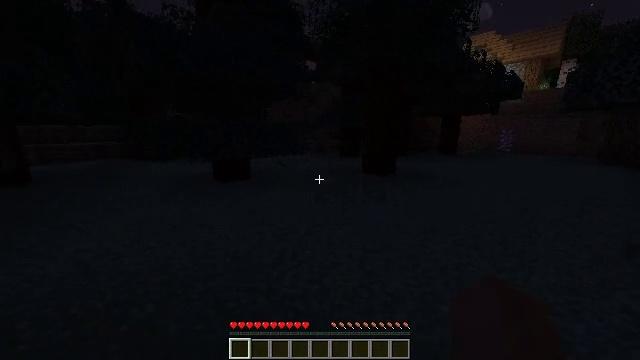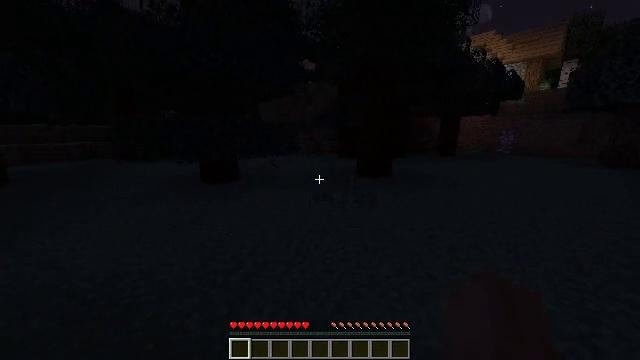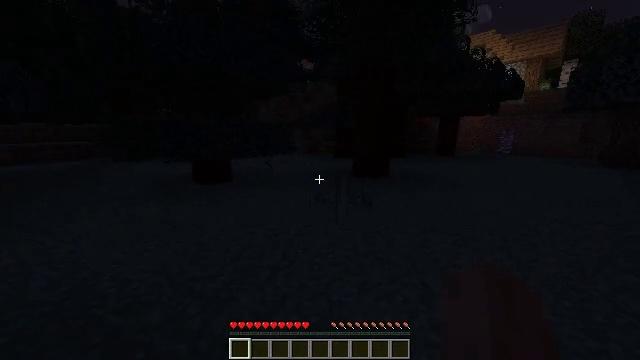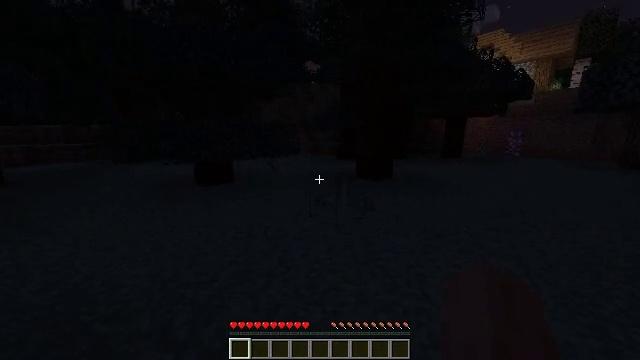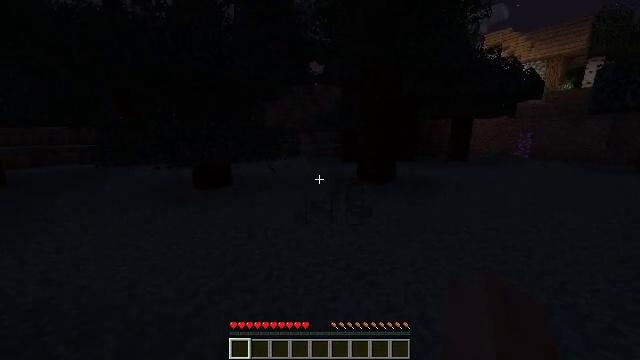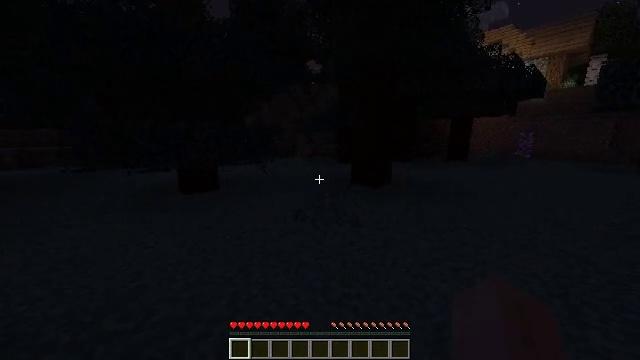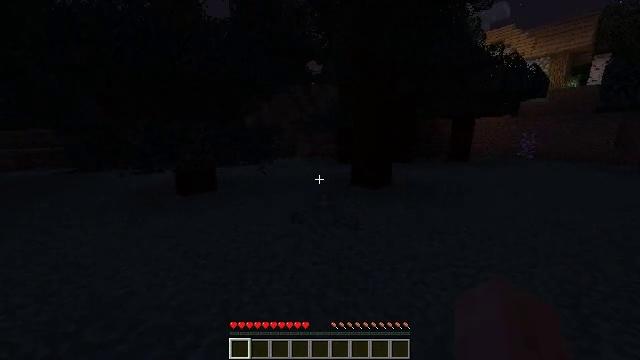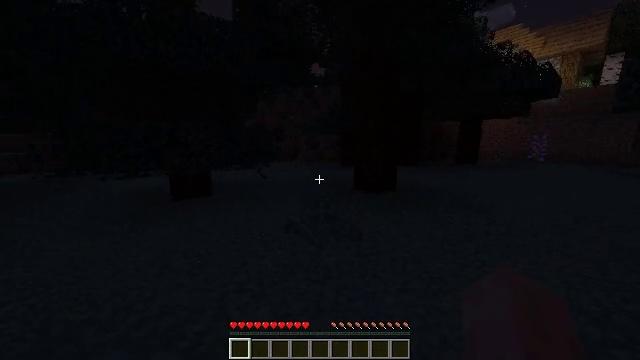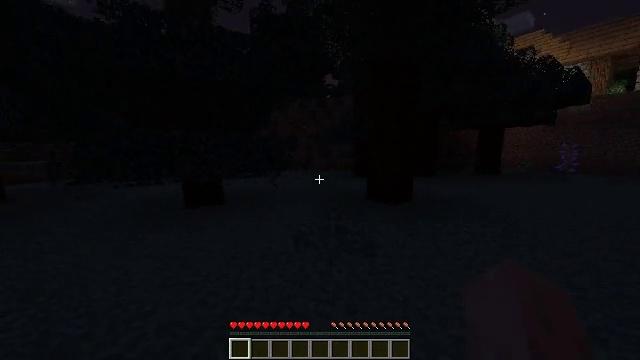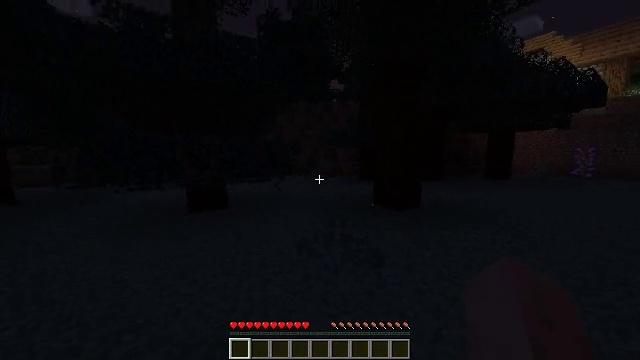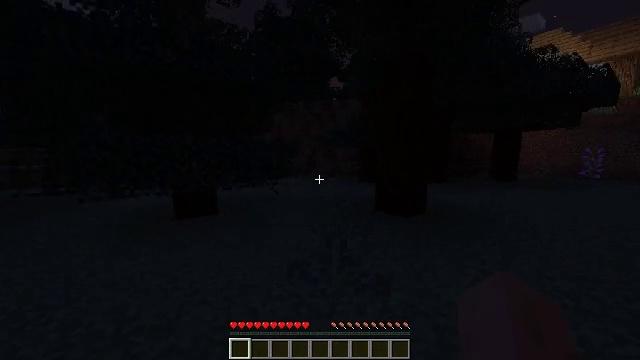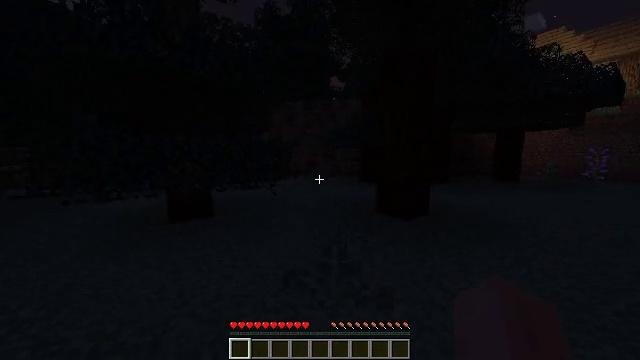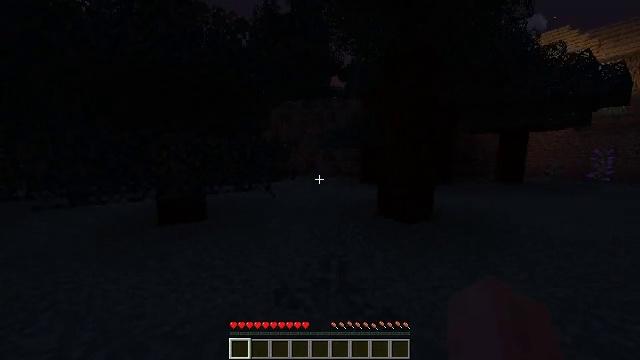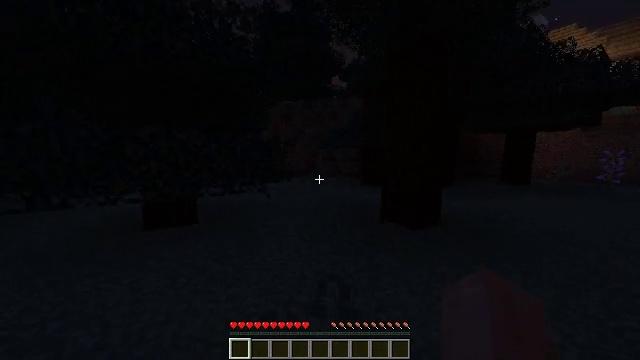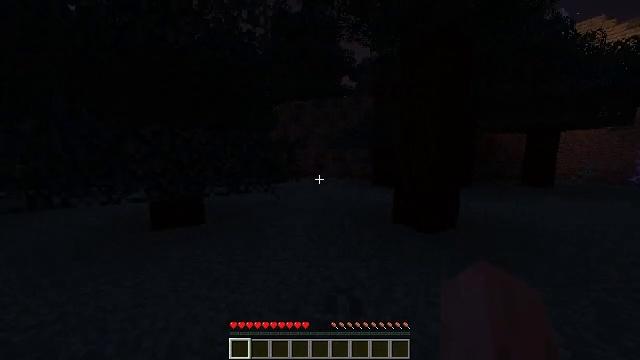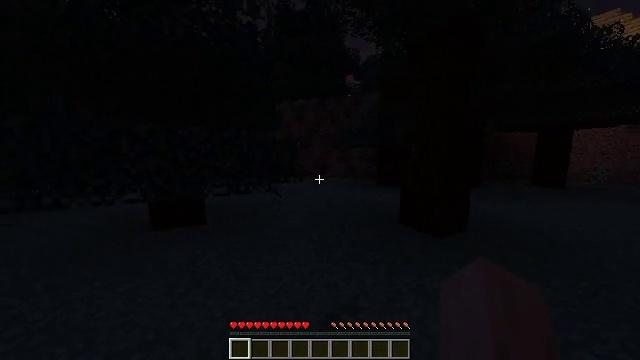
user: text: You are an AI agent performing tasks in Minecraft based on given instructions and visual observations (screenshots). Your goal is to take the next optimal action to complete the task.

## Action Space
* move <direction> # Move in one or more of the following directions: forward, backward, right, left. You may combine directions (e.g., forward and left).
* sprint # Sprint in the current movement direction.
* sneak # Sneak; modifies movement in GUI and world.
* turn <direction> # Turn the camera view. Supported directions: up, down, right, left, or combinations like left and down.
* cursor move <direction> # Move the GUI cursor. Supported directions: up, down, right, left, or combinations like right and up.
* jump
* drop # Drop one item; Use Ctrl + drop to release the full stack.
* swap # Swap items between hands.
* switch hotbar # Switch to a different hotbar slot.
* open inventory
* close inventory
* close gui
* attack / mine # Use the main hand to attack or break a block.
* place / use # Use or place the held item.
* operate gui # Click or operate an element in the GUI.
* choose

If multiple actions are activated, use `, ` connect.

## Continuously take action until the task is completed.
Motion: motion action
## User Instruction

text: Remove an emerald from the inventory.
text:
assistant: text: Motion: move forward and move right, sprint
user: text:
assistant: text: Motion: move forward and move right, sprint
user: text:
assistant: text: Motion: move forward and move right, sprint, turn left
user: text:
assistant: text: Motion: move forward and move right, sprint, turn left
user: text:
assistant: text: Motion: move forward and move right, sprint
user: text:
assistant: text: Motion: move forward, sprint
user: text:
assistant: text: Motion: move forward, sprint, turn left
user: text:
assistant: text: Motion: move forward, sprint, turn left and up
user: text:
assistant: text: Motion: move forward, sprint, turn left and up
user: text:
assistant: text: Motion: move forward, sprint
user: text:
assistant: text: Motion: move forward, sprint
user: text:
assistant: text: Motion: move forward, sprint
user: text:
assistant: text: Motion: move forward, sprint
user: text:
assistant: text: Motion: move forward, sprint, turn left
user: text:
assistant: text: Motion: move forward, sprint, turn left
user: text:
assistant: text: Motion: move forward, sprint
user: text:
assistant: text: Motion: move forward, sprint
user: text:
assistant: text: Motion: move forward and move right, sprint
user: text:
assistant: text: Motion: move forward and move right, sprint
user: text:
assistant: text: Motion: move forward and move right, sprint
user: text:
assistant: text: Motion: move forward and move right, sprint, turn left and down
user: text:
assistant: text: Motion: move forward and move right, sprint, turn left and down
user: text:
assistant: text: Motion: move forward and move right, sprint, turn left and down
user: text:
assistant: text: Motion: move forward and move right, sprint, turn left
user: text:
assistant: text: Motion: move forward and move right, sprint, turn left
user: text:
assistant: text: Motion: move forward and move right, sprint
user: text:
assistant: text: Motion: move forward and move right, sprint
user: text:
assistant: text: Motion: move forward and move right, sprint
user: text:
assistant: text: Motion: move forward and move right, sprint
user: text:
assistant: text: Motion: move forward and move right, sprint